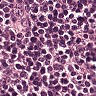
Metastatic tissue present: no